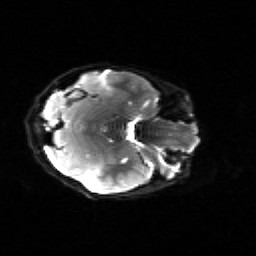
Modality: sbref
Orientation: axial
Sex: female
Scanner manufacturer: siemens
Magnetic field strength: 3 T
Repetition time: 5 s
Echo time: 0.071 s